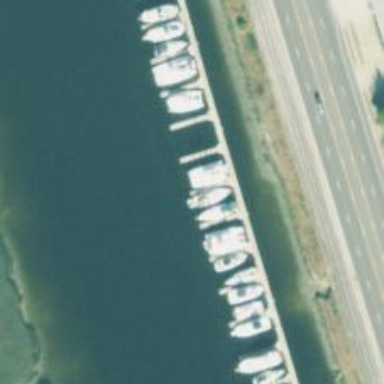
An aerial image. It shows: Man-made pier.